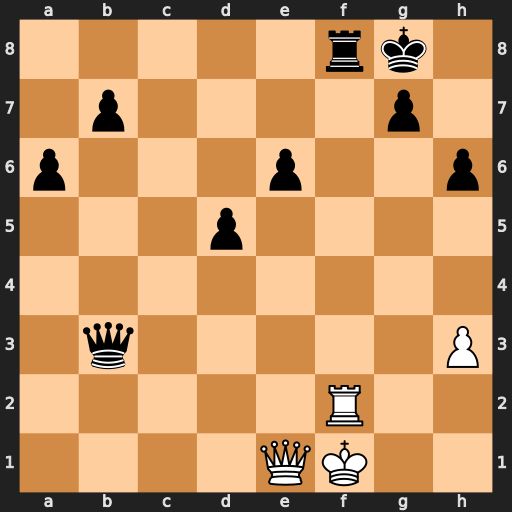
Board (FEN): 5rk1/1p4p1/p3p2p/3p4/8/1q5P/5R2/4QK2
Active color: w
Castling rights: -
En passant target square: -
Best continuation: Qxe6+ Kh7 Rxf8